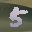
Label: 5